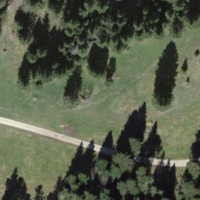
EUNIS habitat code: 41
Species observed at this site:
Sorbus aucuparia